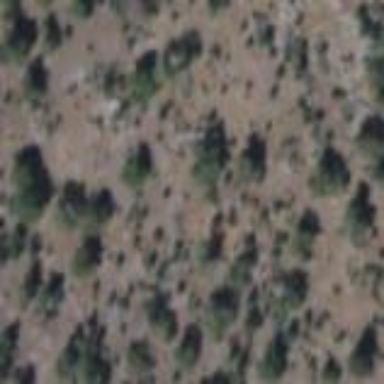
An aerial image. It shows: Patch of scrub vegetation.